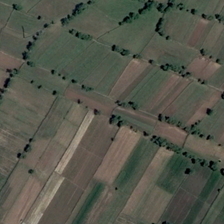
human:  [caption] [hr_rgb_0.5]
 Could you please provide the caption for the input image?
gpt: some green trees are sparsely distributed on many pieces of farmlands .

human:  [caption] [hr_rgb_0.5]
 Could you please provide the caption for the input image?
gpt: a few crooked paths pass through the farm(2 .

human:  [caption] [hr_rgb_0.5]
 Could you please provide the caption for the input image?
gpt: a few crooked paths pass through the farm(2 .

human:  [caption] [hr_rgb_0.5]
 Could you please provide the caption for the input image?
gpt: some green trees are sparsely distributed on many pieces of farmlands .

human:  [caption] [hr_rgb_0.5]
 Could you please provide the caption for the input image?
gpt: a few crooked paths pass through the farm(2 .